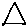
Label: triangle